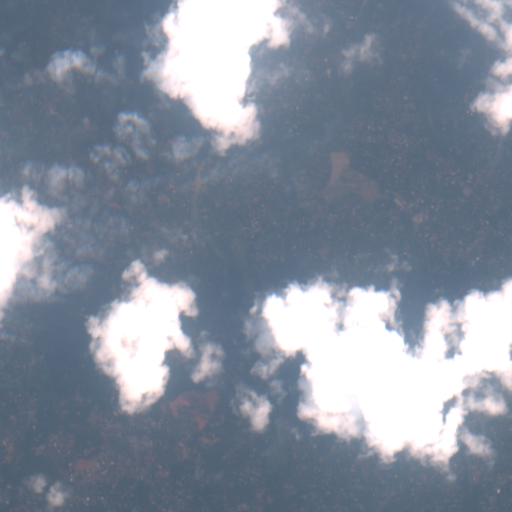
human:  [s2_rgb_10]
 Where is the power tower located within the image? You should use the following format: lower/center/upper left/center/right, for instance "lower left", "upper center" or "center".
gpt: The power tower is located in the upper of the image.
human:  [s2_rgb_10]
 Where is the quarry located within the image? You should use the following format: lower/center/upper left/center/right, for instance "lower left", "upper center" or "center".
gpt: There is no quarry in the image.